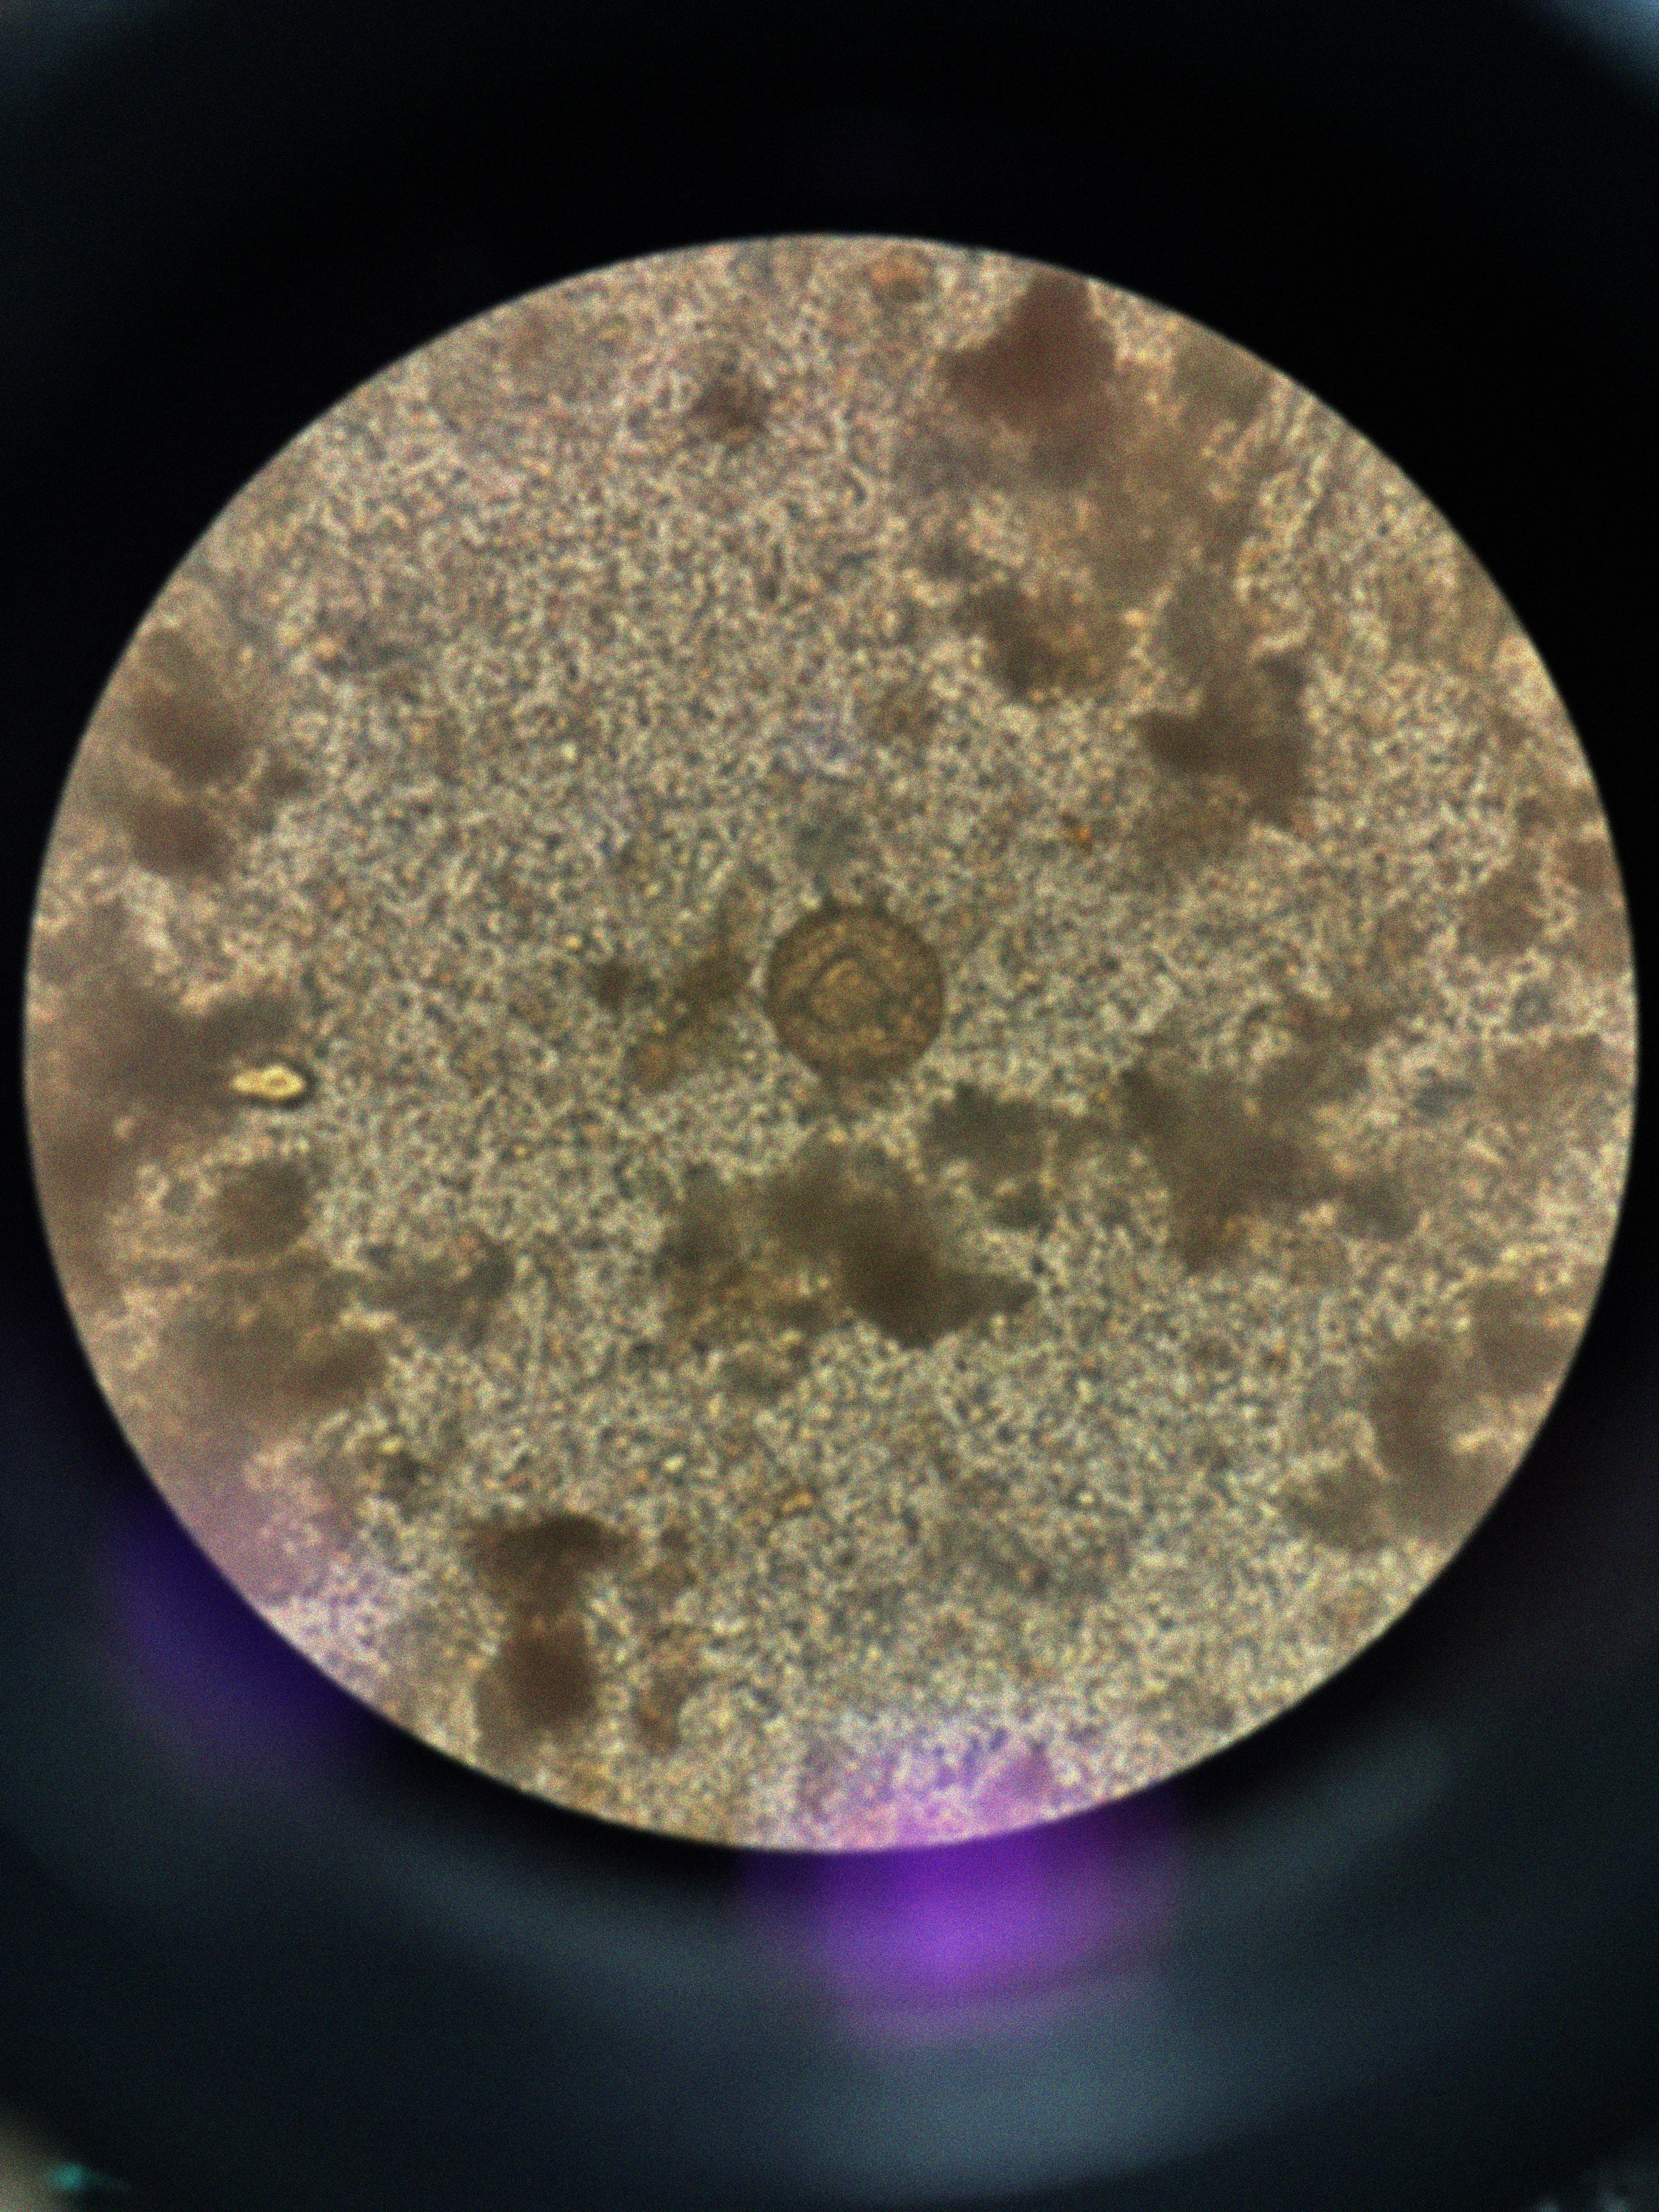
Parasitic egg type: Hymenolepis diminuta